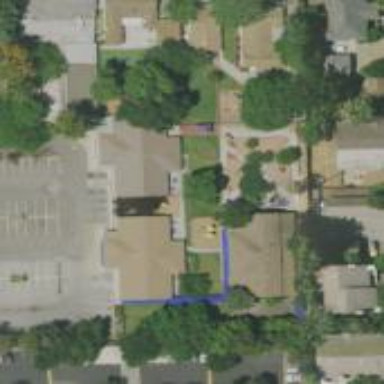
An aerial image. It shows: Kindergarten.